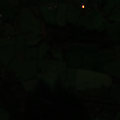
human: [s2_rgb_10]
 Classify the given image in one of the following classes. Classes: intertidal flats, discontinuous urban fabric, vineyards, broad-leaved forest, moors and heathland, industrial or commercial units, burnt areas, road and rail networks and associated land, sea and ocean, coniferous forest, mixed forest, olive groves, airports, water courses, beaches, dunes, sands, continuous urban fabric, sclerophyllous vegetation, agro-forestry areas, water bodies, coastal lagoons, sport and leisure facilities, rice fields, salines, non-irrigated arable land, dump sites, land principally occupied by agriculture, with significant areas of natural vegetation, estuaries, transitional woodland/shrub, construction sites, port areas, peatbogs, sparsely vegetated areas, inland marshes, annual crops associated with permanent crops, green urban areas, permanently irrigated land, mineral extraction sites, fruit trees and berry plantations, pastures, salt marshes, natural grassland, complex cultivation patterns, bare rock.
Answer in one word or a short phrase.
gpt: pastures, land principally occupied by agriculture, with significant areas of natural vegetation, mixed forest